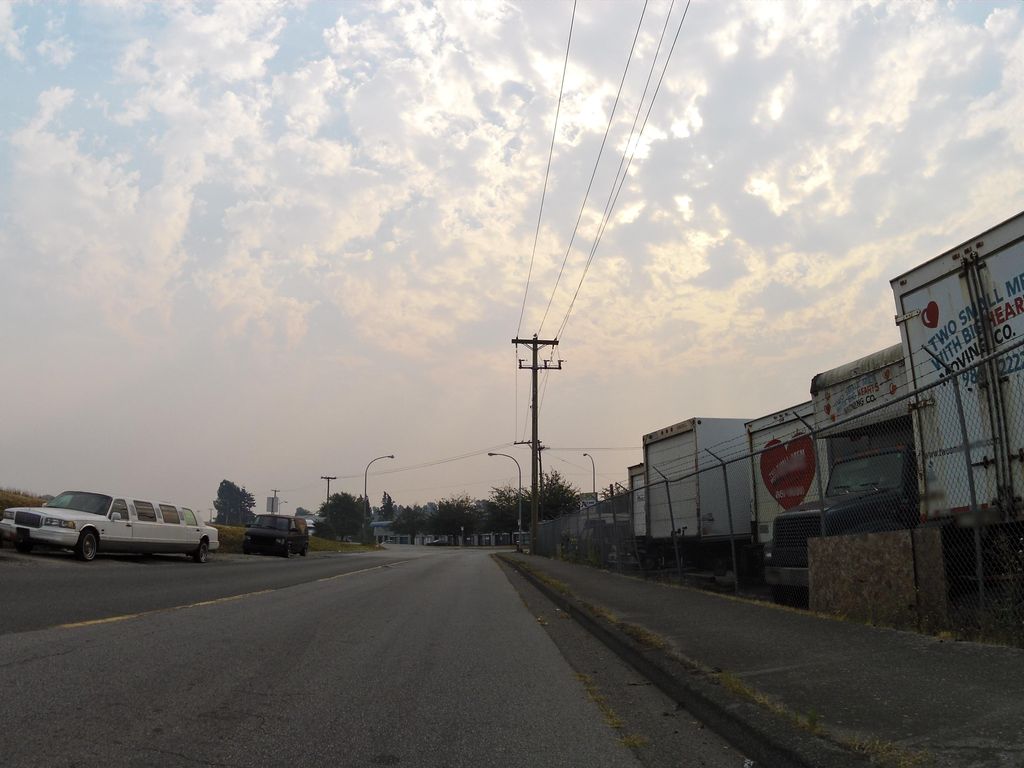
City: vancouver